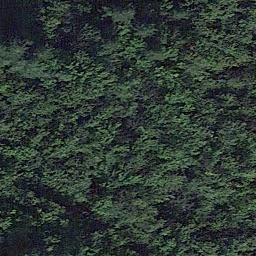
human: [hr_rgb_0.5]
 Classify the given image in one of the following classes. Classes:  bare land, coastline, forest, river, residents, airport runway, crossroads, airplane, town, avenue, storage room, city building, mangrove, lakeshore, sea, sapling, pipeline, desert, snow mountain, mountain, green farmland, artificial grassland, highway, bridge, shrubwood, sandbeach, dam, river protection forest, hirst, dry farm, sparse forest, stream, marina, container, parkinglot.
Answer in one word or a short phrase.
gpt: forest